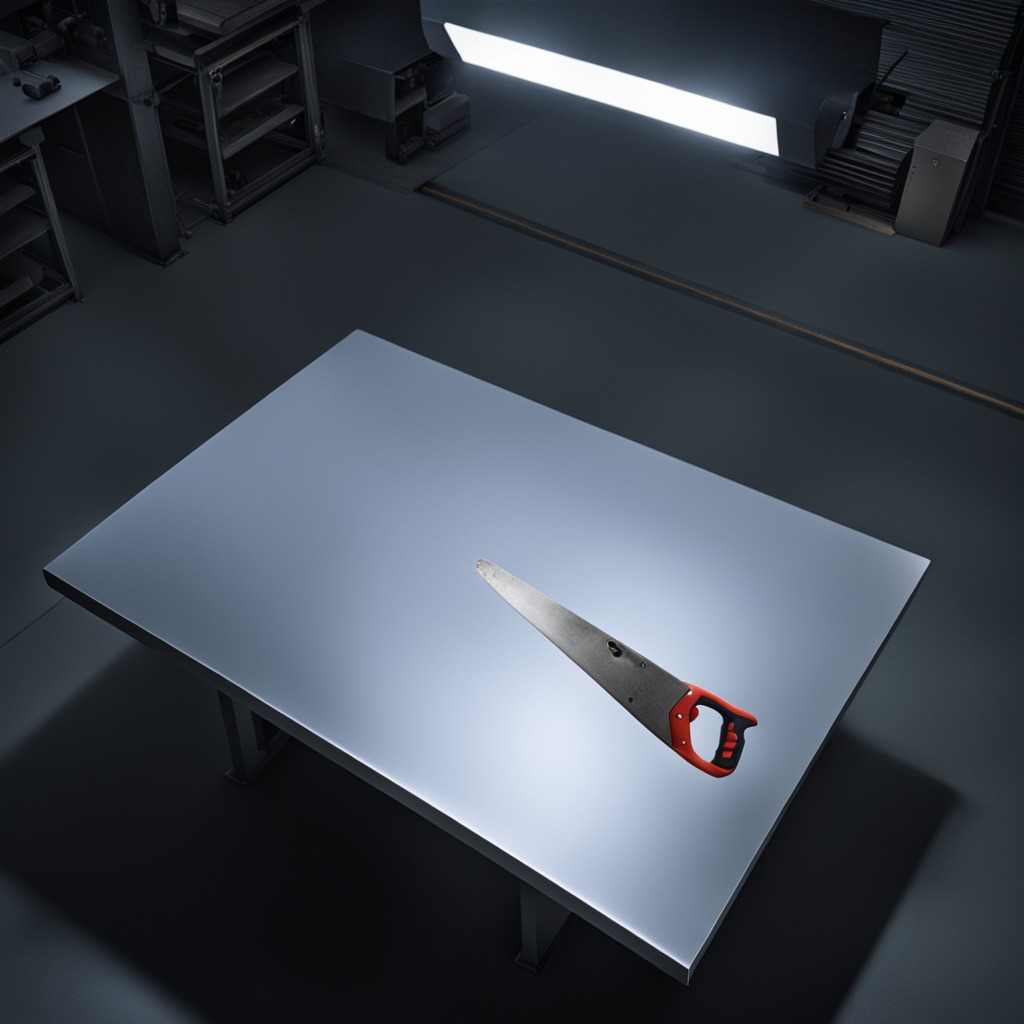
A metal saw is lying on the clean empty table in the basement in the evening.